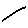
Label: line